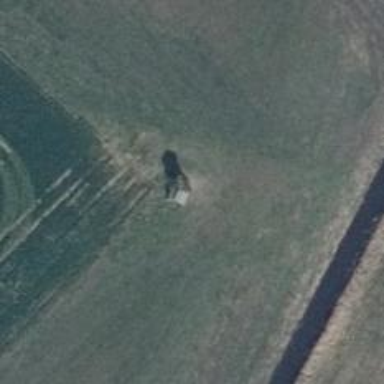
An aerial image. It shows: Hunting stand.